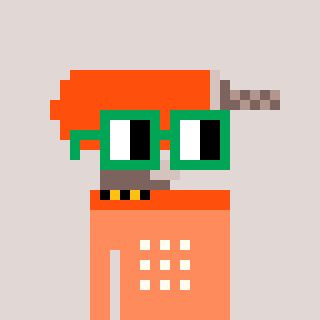
a pixel art character with square green glasses, a drill-shaped head and a peachy-colored body on a warm background